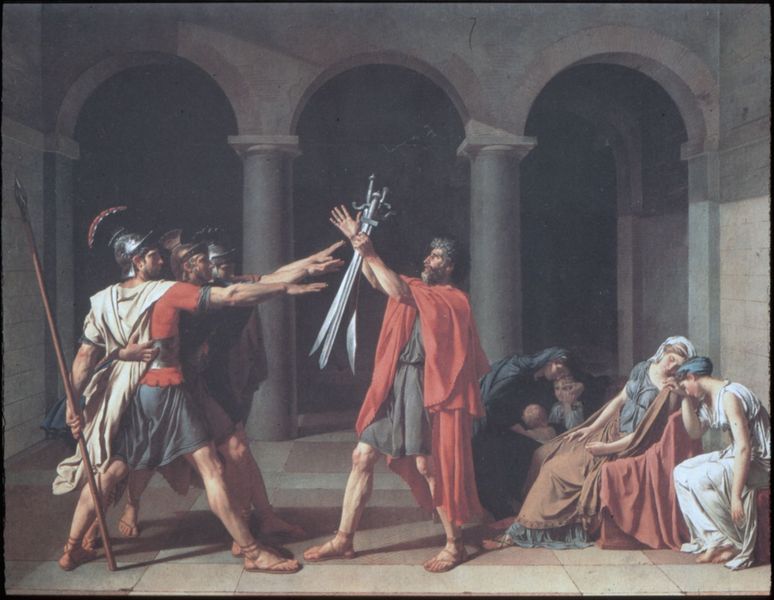
Titel: Schwur der Horatier
Künstler: Jacques-Louis David
Institution: Paris, Musée du Louvre
Schlagwörter: blau, gemälde, kampf, mann, schatten, umhang, frauen, grün, sitzen, braun, grau, männer, schwarz, säule, säulen, weiss, rot, bart, arme, falten, stehen, trauer, mantel, drei, gewänder, kind, kinder, beine, umarmung, schlafen, bogen, lanze, soldaten, sandalen, knie, halle, bögen, weinen, schwert, schwerter, waffen, helm, ritter, rüstung, rom, römer, helme, toga, griechisch, heben, speer, aufbruch, david, auszug, trauern, tunika, schwur, ausgabe, klagen, römisch, horatier, kummer, schur, umhanf, gram, schwören, der schwur der horatier, seldaten